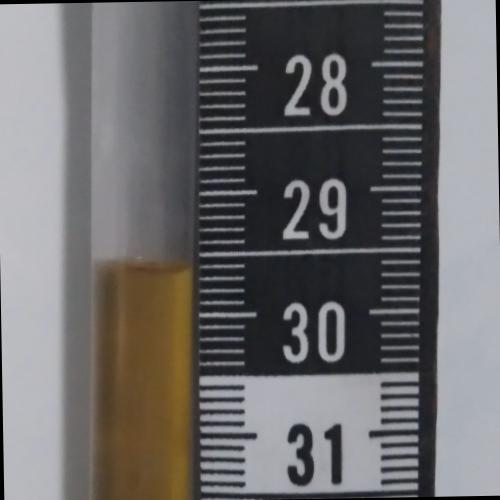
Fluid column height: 29.6 cm